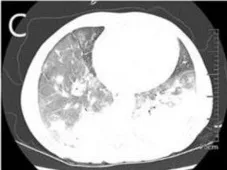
CT of the lungs. Diffuse ground-glass shadow, and ,high-density shadow in both lungs were seen in the lung window, and ,mediastinal window when the patient was first admitted to the hospital.
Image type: radiology (ct)